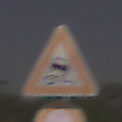
Verkehrszeichen: SchleuderOderRutschgefahr
Zusatzzeichen unten: Ueberholverbot
Umgebung: Outdoor, Nature
Tageszeit: Night
Wetter: Clear
Licht: Natural
Jahreszeit: NotSpecified
Kontrast: HighContrast